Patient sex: F
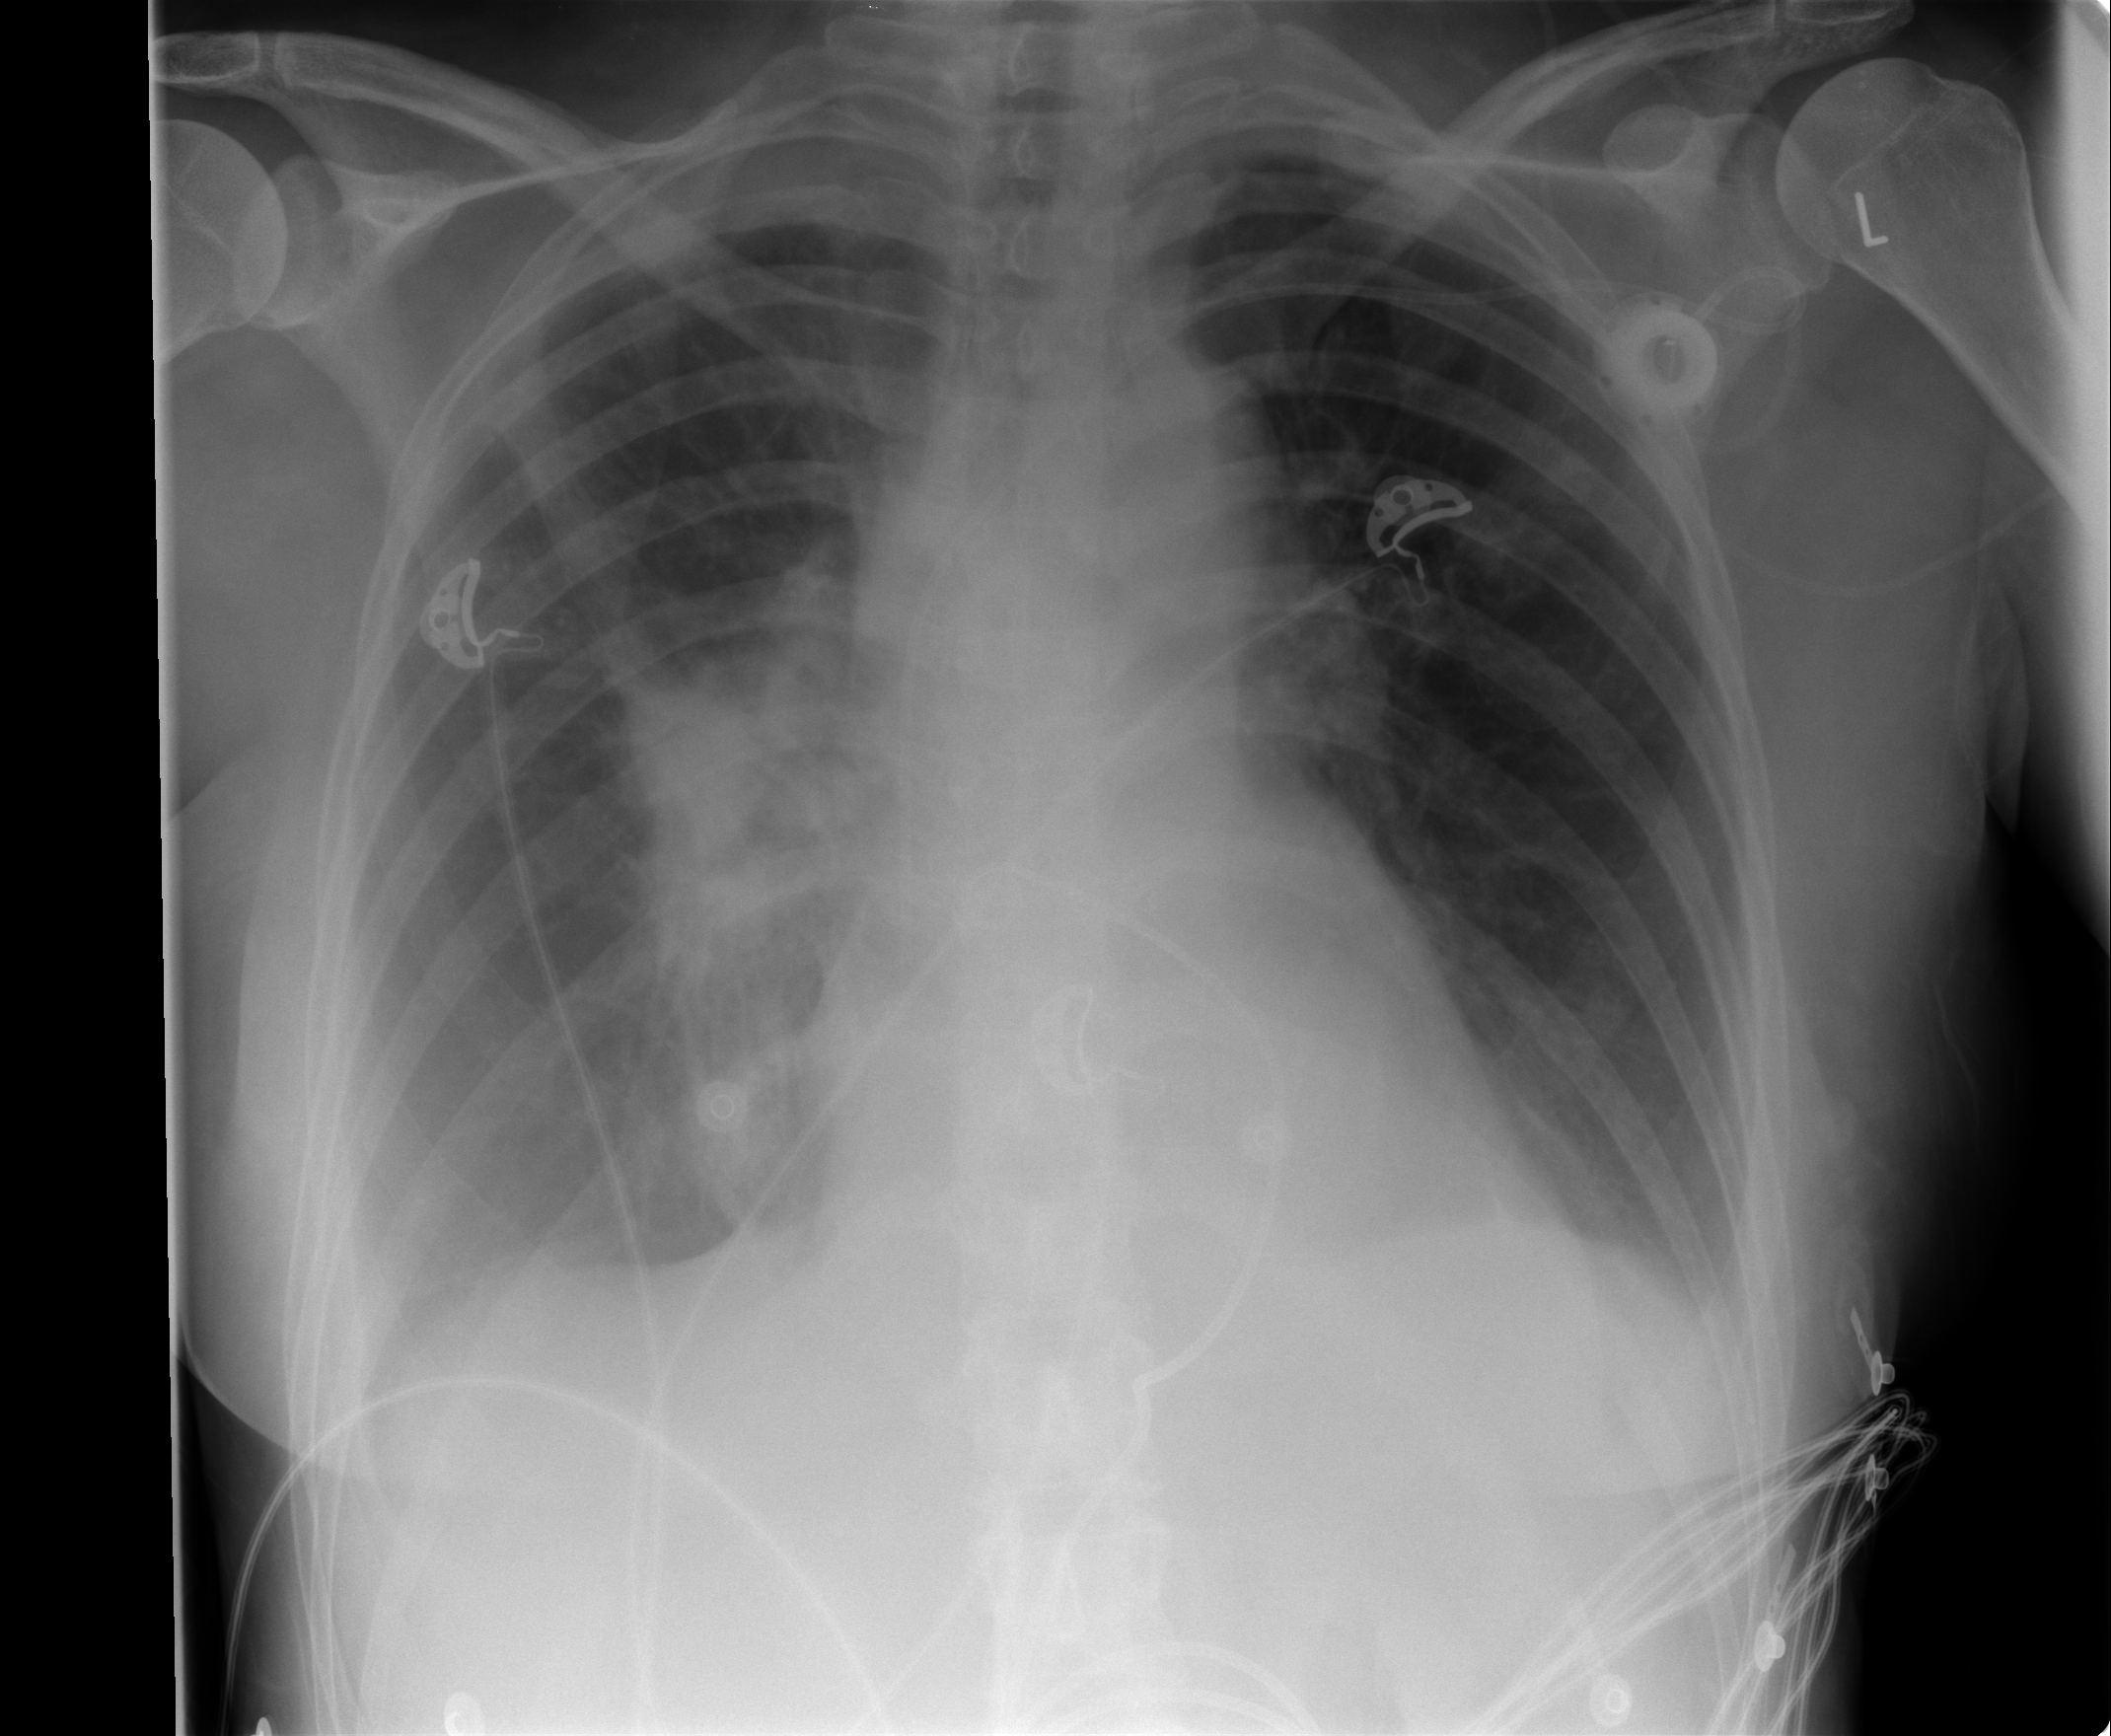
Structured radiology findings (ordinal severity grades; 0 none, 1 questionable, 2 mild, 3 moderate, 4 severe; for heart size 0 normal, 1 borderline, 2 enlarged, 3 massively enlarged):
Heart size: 0
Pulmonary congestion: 0
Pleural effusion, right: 2
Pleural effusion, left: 1
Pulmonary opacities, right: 2
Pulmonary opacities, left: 0
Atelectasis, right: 0
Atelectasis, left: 0